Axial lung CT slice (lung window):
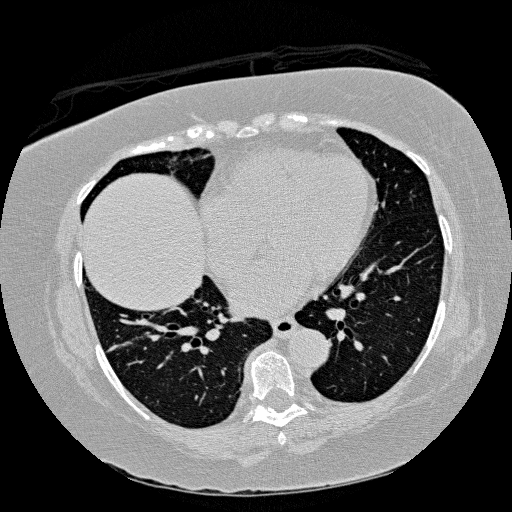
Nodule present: no